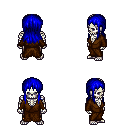
a pixel art fantasy rpg character, male body template, skeleton, brown robe, gold greaves, blue unkempt hairstyle, four views (front, back, left, right), 2x2 character sprite sheet, small pixel art, hard edges, no anti-aliasing